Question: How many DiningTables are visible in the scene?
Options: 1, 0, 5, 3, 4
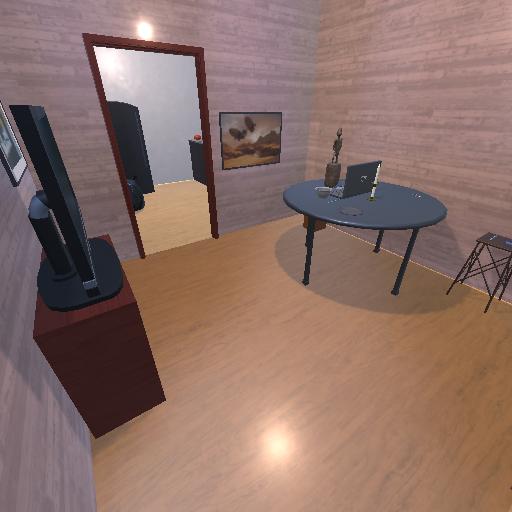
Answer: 1